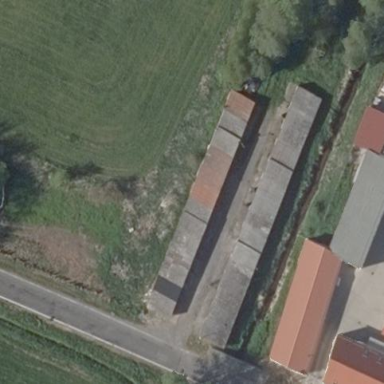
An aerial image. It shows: Area designated for garages.